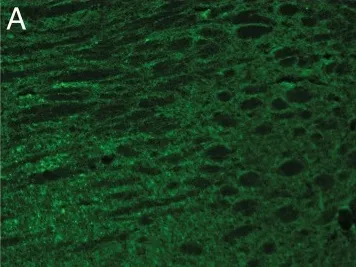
Immunoreactivity of CSF. Indirect immunostaining of CSF with unfixed mouse brain sections showing signal to neuropil in the. Thalamus.
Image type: pathology (immunostaining)